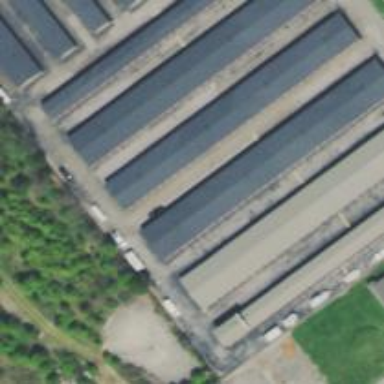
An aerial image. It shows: Building used for storage rental.